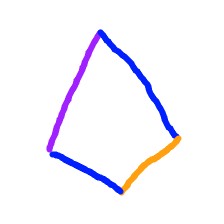
Shape: kite